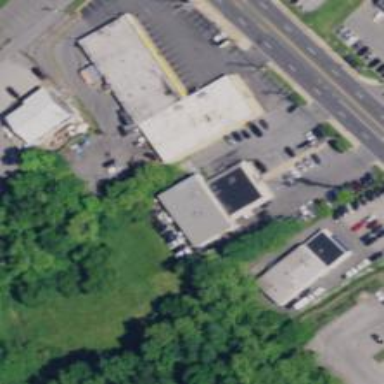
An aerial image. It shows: Car rental facility.